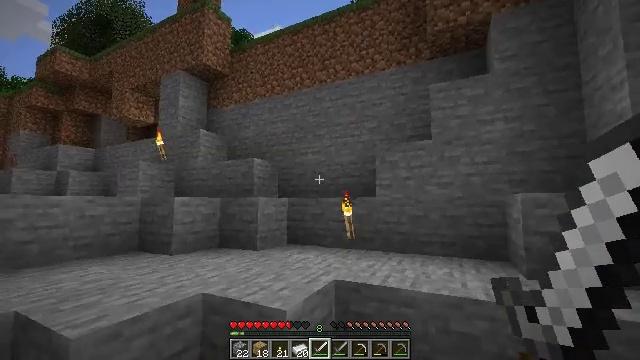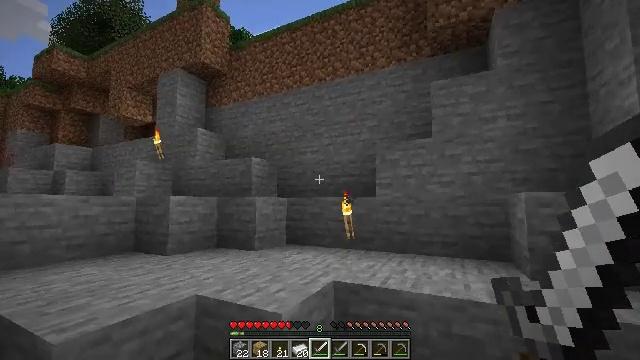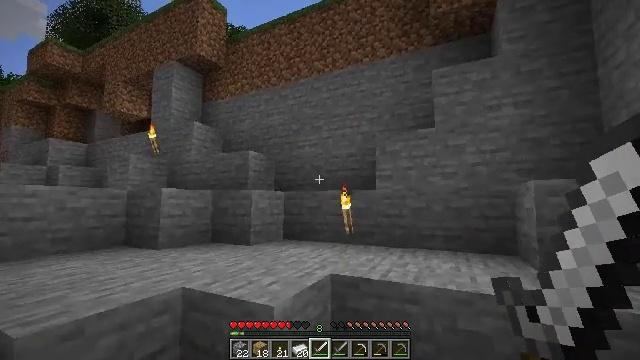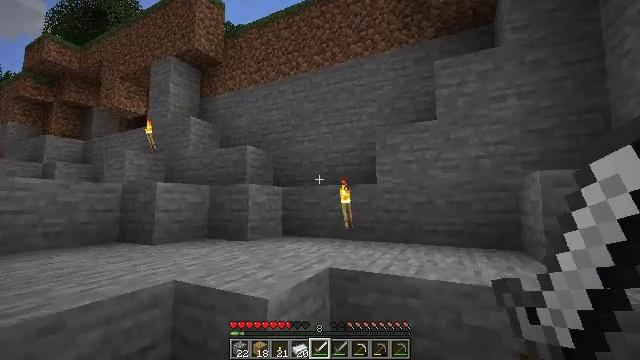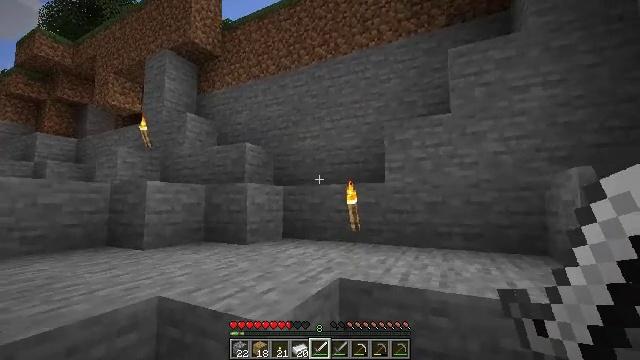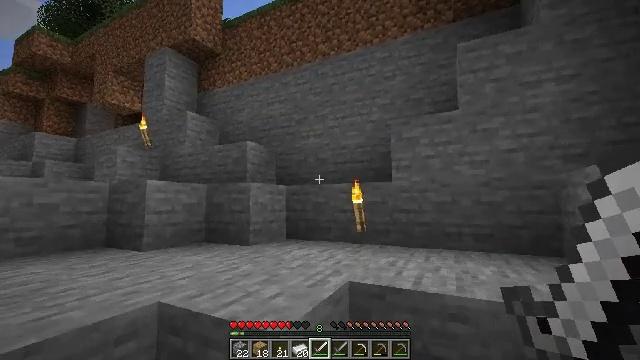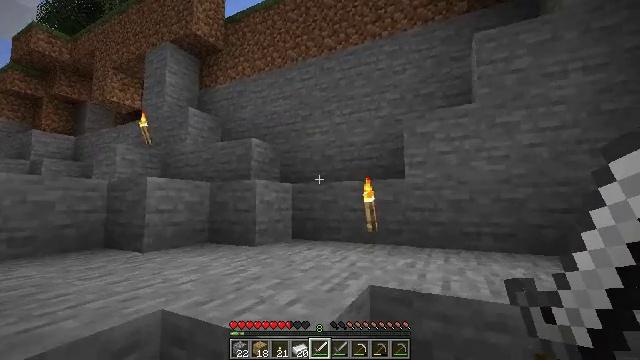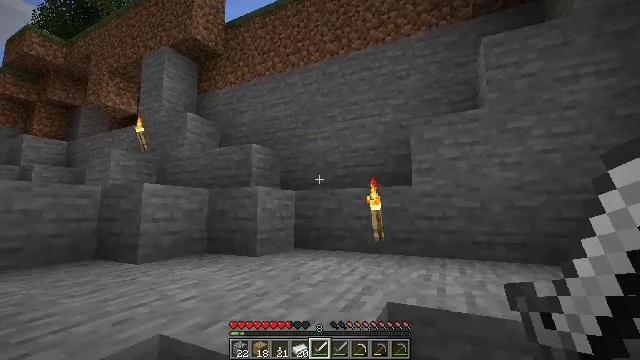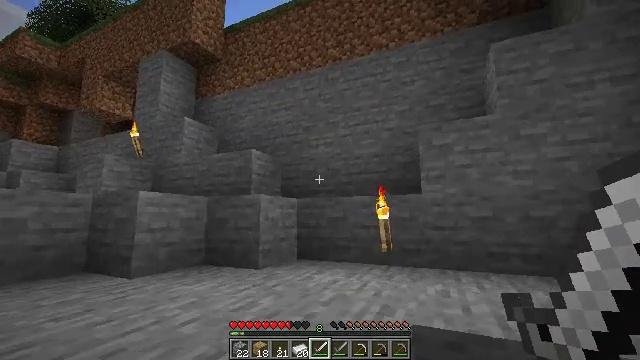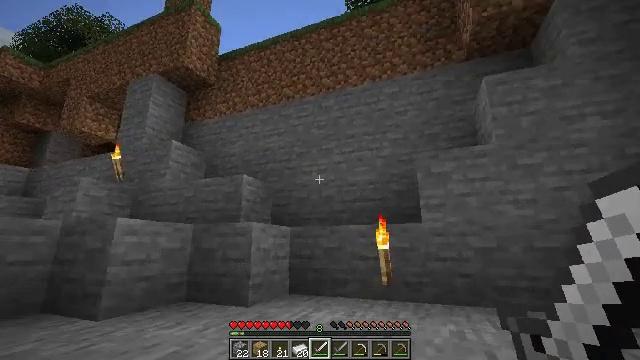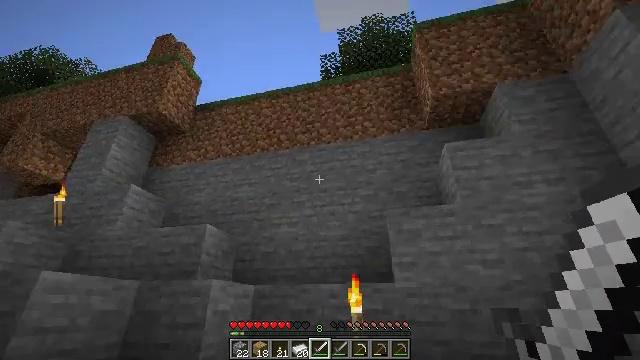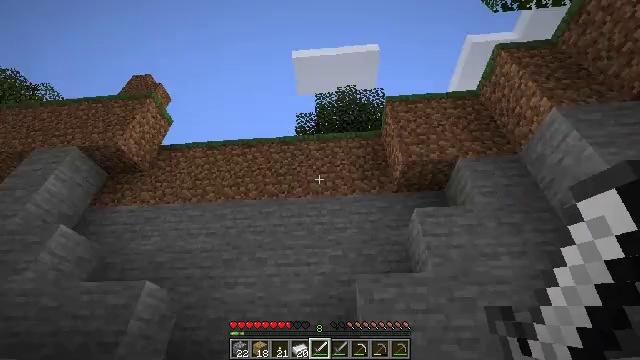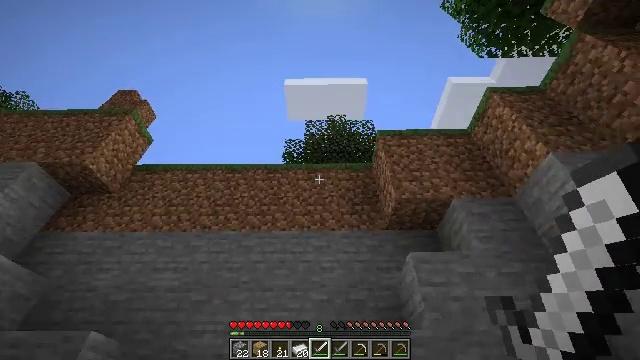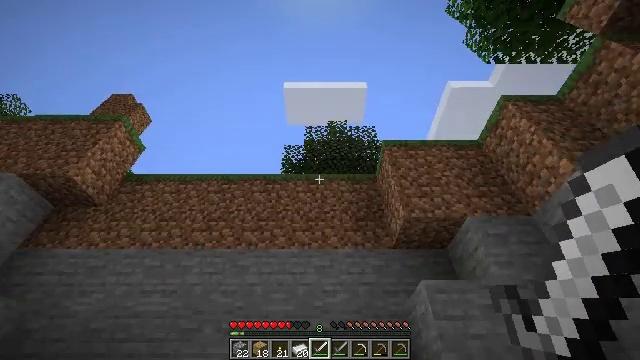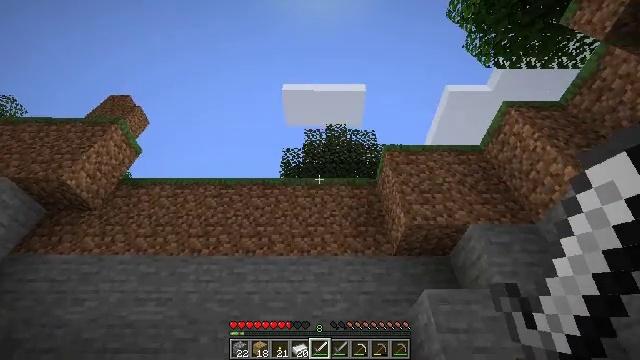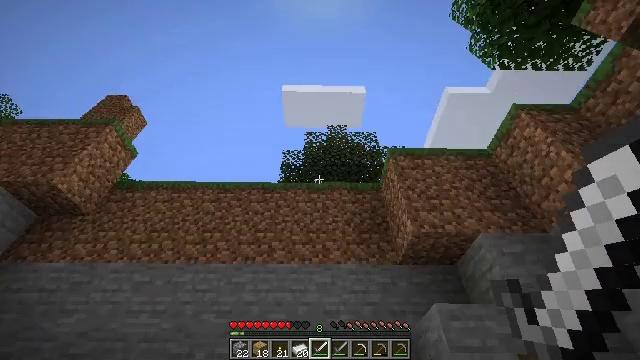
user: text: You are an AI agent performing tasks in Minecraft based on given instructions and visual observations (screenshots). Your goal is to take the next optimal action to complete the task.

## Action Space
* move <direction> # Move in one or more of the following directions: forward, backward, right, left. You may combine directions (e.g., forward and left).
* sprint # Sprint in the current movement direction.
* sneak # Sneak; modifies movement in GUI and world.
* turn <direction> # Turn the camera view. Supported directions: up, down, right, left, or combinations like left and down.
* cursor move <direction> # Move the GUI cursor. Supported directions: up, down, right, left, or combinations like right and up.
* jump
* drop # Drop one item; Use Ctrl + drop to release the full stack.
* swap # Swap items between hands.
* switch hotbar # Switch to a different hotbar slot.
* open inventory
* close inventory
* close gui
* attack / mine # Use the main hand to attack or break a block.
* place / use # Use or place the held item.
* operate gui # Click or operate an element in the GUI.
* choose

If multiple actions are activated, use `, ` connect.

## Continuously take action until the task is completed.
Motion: motion action
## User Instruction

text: Gather grass block for landscaping.
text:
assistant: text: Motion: move forward
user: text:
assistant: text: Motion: move forward
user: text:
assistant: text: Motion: move forward and move left
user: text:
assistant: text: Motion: move forward and move left
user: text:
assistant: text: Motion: move forward and move left
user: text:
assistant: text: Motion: move forward and move left
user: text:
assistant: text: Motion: move forward and move left, turn up
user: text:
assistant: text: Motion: move forward and move left, turn right and up
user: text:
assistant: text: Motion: move forward and move left, turn right and up
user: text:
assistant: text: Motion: move forward, turn right and up
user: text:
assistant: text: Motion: move forward, turn right and up, jump
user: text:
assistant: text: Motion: move forward, turn right and up, jump
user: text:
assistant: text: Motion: move forward, jump
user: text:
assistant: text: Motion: move forward, jump
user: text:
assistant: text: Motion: move forward, jump
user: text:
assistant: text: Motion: move forward and move left
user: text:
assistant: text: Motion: move forward and move left
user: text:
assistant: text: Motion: move forward and move left, turn right
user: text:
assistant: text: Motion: move forward and move left, turn right and down
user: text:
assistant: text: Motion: move forward and move left, turn left and down
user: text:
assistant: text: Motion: move forward and move left, turn left and down
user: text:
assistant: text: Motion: move forward and move left, turn left and down
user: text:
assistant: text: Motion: move forward, turn left and down
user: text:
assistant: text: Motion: move forward, turn left and down
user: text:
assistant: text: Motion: move forward, turn left and down
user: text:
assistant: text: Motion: move forward, turn left
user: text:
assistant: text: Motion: move forward
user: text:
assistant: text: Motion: move forward
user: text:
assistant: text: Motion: move forward
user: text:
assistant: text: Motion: move forward